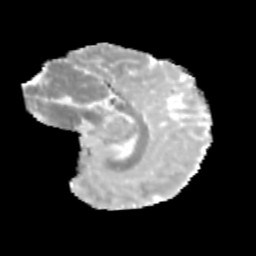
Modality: MD
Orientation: sagittal
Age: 12
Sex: male
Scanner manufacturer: siemens
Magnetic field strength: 3 T
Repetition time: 3.8 s
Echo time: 0.07 s